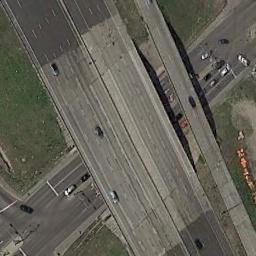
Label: overpass